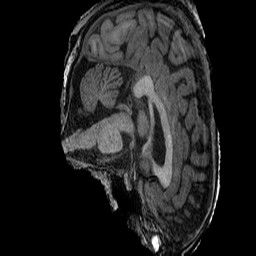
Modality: T1w
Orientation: sagittal
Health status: ill
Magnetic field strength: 3 T